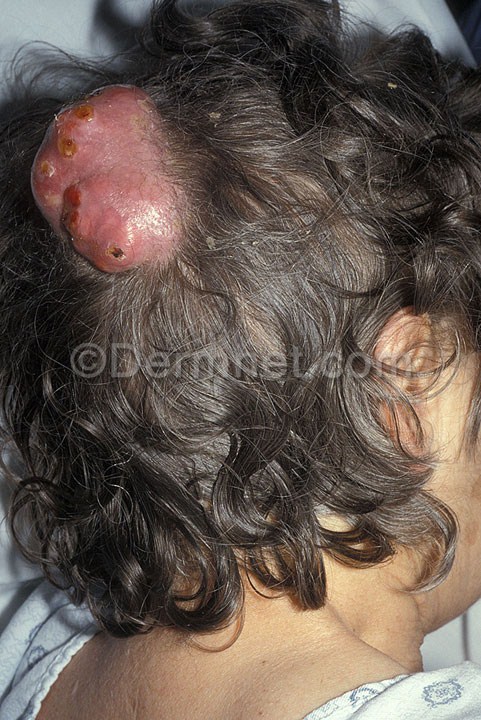
Disease: Seborrheic Keratoses and other Benign Tumors